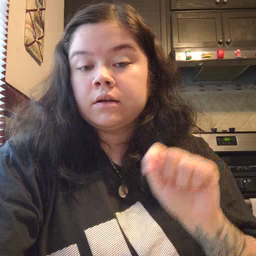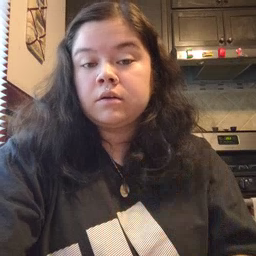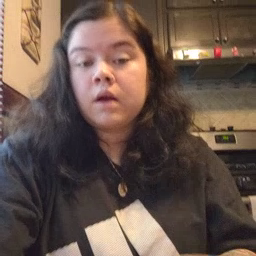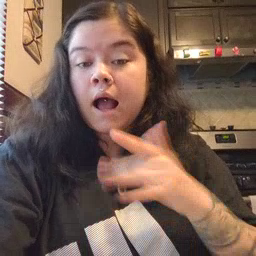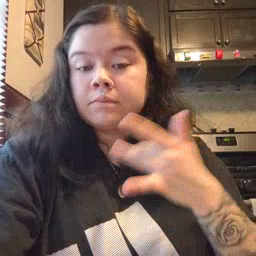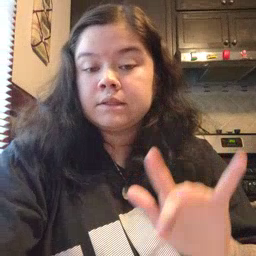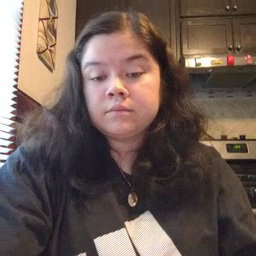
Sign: empty